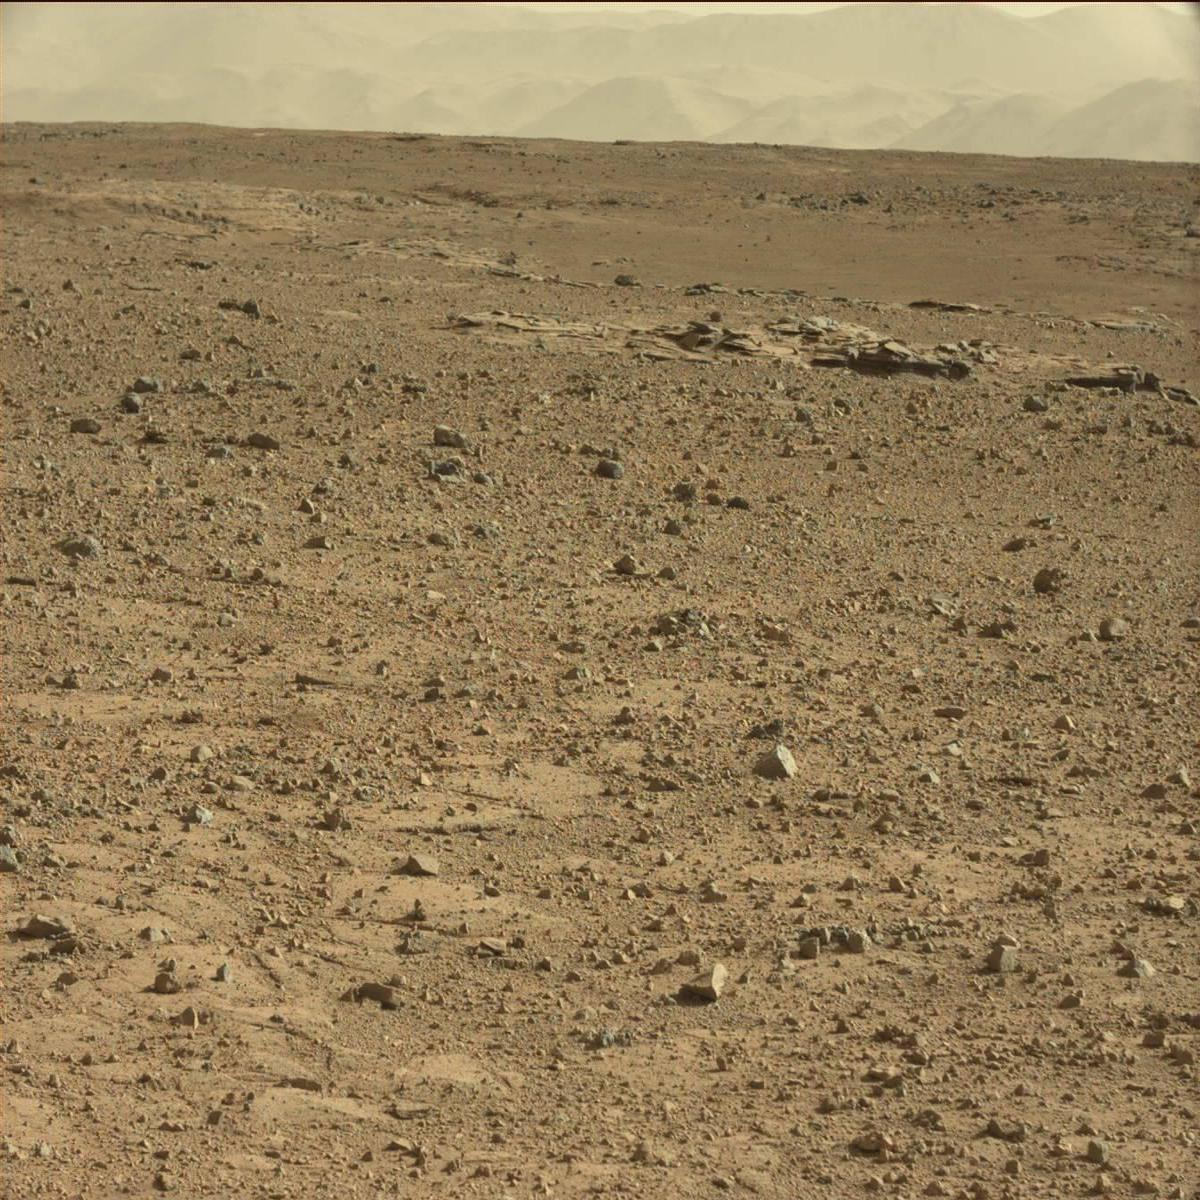
Terrain classes present: Bedrock, Ridge, Rock, Sand / Soil, Sky